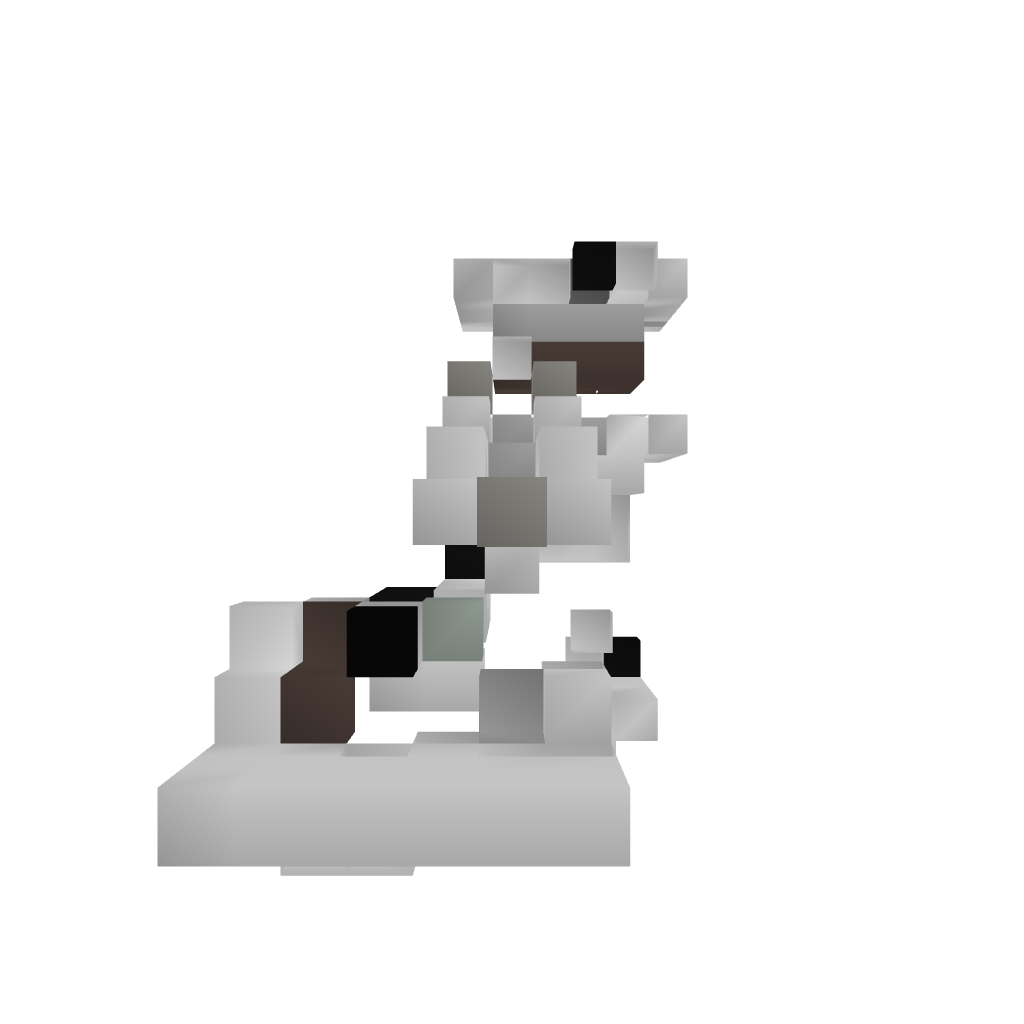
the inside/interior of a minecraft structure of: Chicken Farm+Cooker